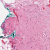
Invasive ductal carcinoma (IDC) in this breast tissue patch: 0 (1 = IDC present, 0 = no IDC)